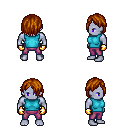
a pixel art fantasy rpg character, male body template, dark elf, purple skin, teal sleeveless shirt, magenta pants, brunette bangs hairstyle, gold gloves, four views (front, back, left, right), 2x2 character sprite sheet, small pixel art, hard edges, no anti-aliasing